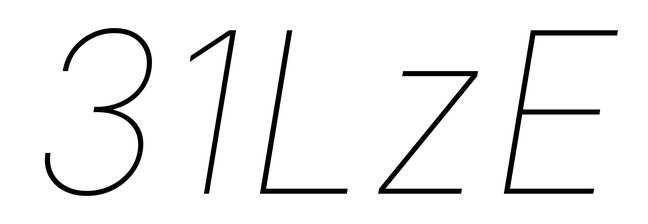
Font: Inter-Italic_Thin_Italic